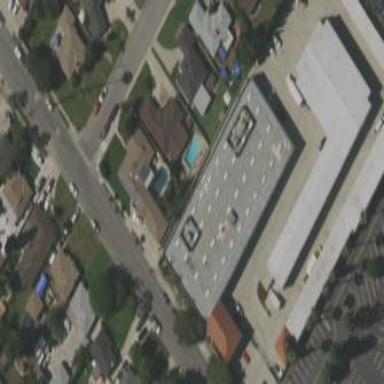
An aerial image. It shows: Warehouse building.